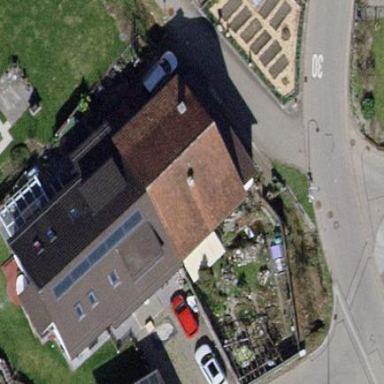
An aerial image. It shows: Building with tiled roof.